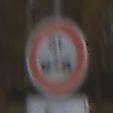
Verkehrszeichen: TatsaechlicheAchslast
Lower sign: RichtungsangabeDurchPfeile2
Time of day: Midday
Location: Outdoor (Nature)
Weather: Overcast
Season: Autumn
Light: Natural